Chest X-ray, AP view. Patient: 51 years old, sex M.
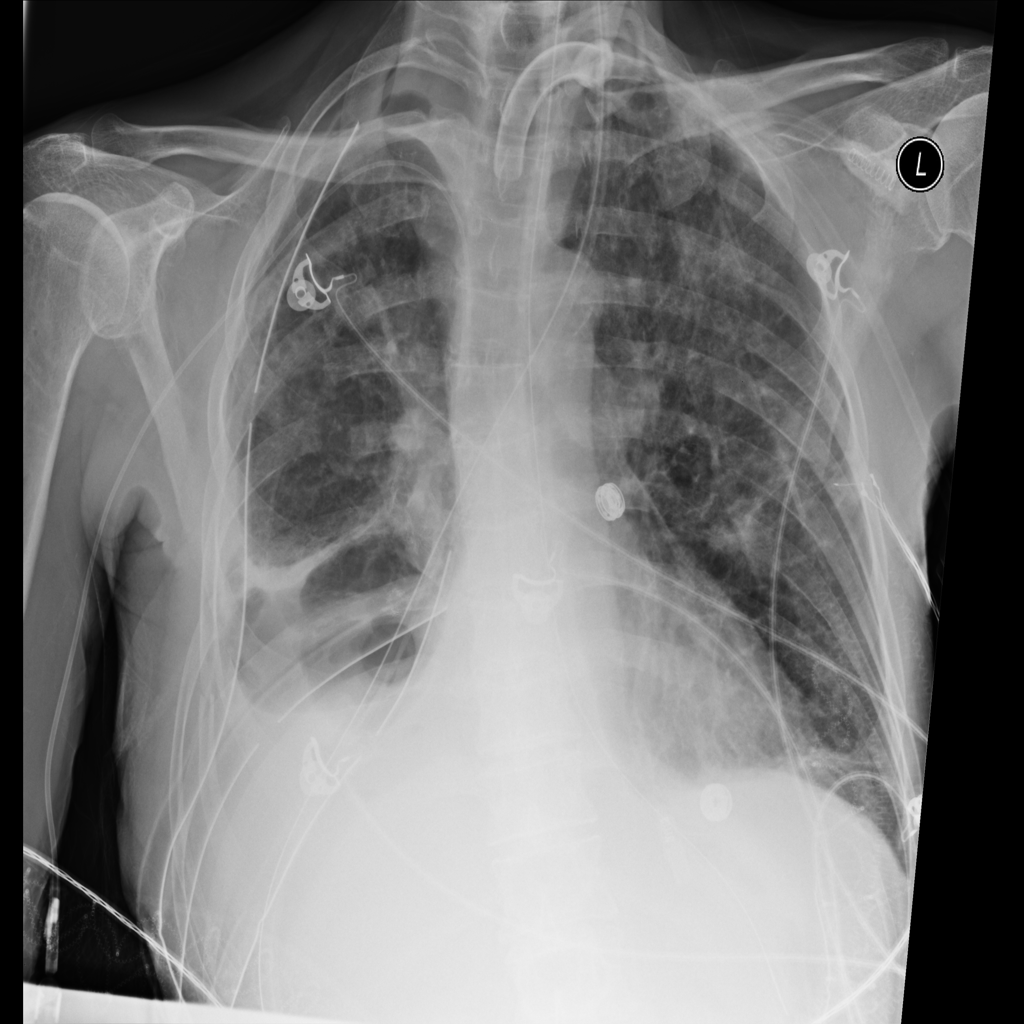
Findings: Effusion, Pneumothorax